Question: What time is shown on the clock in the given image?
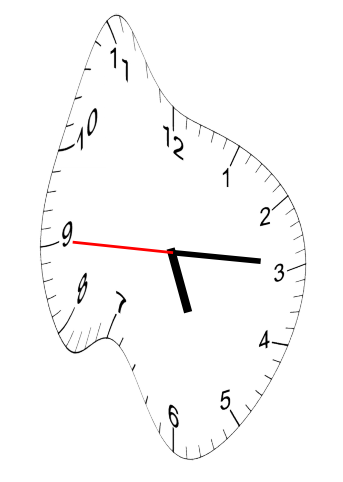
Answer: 05:14:45